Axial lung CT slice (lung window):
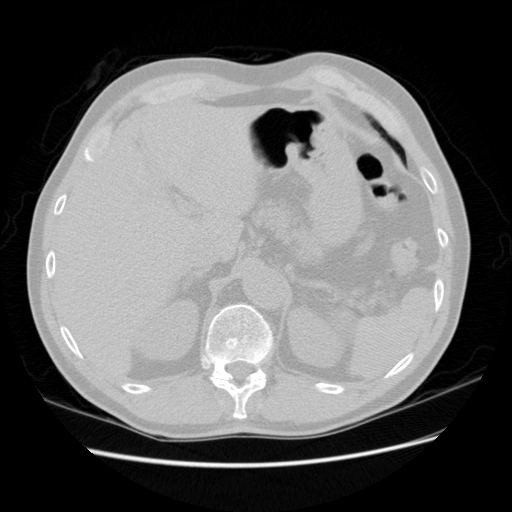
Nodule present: no